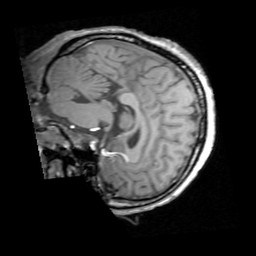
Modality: T1w
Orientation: sagittal
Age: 30
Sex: male